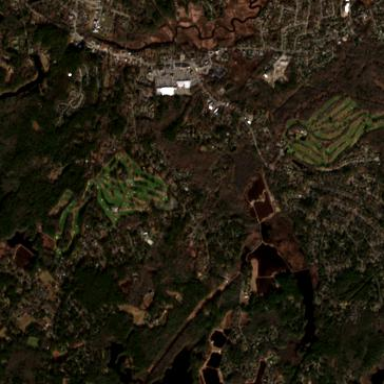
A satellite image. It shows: Golf course surrounded by greenery.